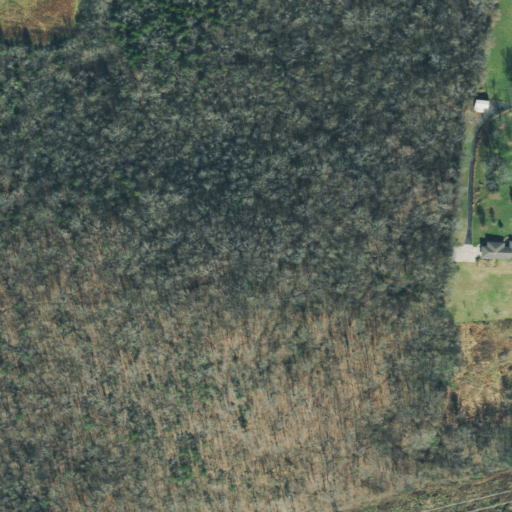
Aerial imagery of mountain in Tennessee named Skinner Hill containing deciduous forest, mixed forest, pasture, open development, shrub, and medium intensity development